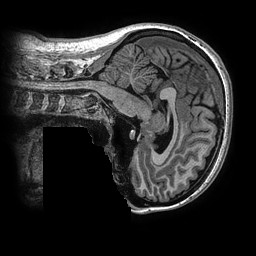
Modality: T1w
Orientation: sagittal
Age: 27
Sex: female
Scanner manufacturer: ge
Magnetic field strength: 3 T
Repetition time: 0.00668 s
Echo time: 0.00294 s